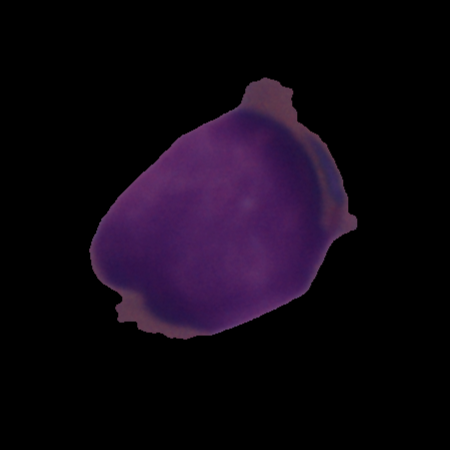
Label: cancer